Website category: sports
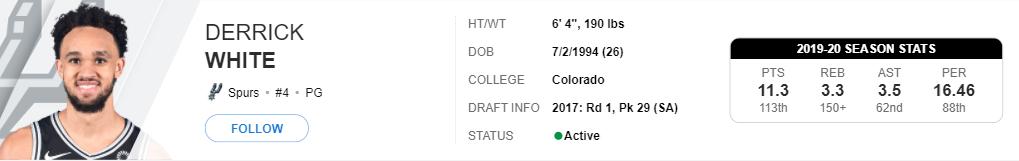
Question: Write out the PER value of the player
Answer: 16.46

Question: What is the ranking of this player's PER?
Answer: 88th

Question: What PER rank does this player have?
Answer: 88th

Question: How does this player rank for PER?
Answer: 88th

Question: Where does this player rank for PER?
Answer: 88th

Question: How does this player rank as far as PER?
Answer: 88th

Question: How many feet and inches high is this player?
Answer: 6' 4"

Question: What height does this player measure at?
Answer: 6' 4"

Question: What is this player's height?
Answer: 6' 4"

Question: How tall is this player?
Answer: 6' 4"

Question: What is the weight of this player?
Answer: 190 lbs

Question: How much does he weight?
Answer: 190 lbs

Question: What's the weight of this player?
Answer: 190 lbs

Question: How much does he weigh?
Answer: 190 lbs

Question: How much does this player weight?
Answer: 190 lbs